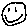
Label: smiley face